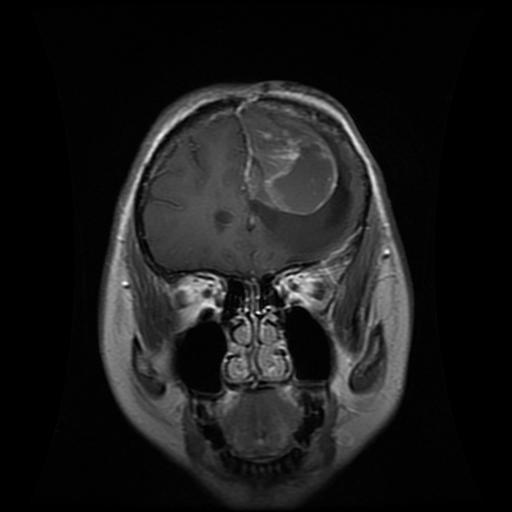
Label: glioma